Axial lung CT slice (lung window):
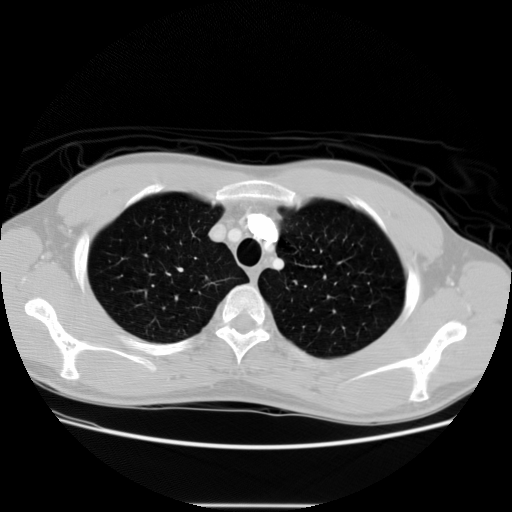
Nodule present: no